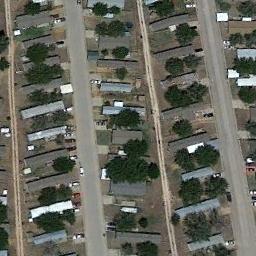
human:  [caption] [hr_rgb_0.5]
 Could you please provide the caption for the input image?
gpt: There are many buildings of different shapes and sizes in the mobile home parks .

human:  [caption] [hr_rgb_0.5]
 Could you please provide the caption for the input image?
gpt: The mobile home park is on the grass next to some trees and road .

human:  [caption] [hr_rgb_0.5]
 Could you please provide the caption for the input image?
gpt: The mobile home park has some mobile homes arranged in lines and some trees are among these mobile homes .

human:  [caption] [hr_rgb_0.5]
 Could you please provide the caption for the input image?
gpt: The roof of most mobile homes is white .

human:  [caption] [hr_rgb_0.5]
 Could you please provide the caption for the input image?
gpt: There are many black buildings and some blue buildings in the mobile home park .